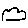
Label: cloud